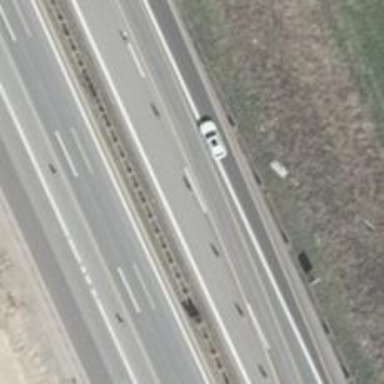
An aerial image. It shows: Asphalt motorway.